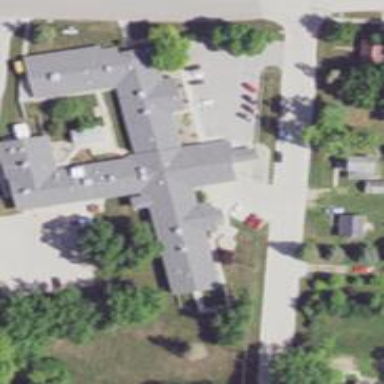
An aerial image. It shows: Nursing home.